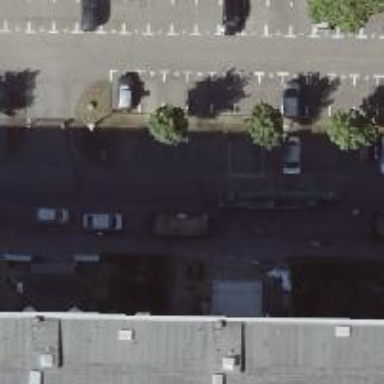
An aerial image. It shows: Footway.